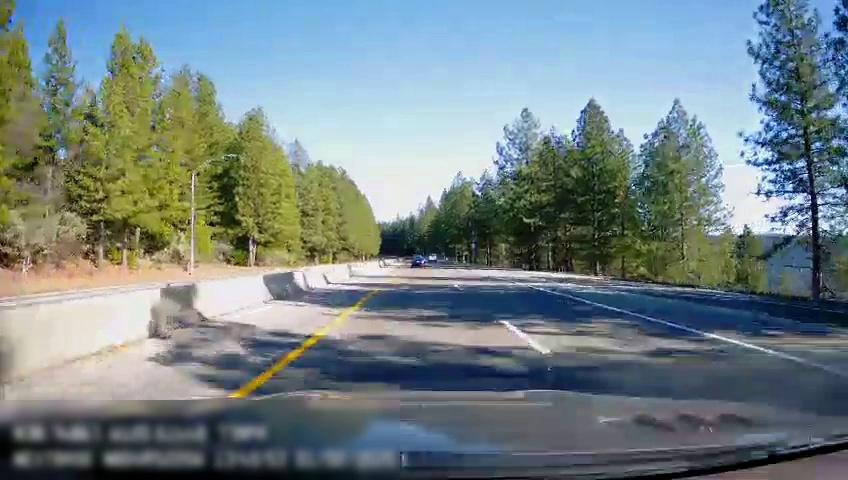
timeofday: Day
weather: Sunny
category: Drivable Space
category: Drivable Space
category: Vehicles | Car
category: Lanes | Current Lane
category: Lanes | Current Lane
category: Lanes | Alternate Lane
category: Lanes | Alternate Lane